Question: I get a error when I try to run after builds for whatever type of project ever on Visual Studio 2013 Professional.
I have searched for a solution, but everywhere I look it seems to be a different error.
The code has nothing to do with this, I tried sample project and that did not work either.
Here is a picture showing the error:

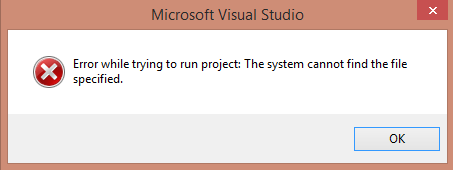
Answer: I managed to open the builds by locating them manually and launch the .exe.